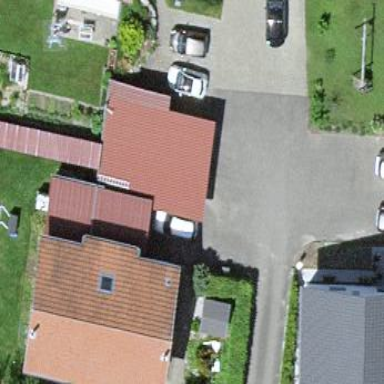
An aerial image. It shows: View of roof of building.